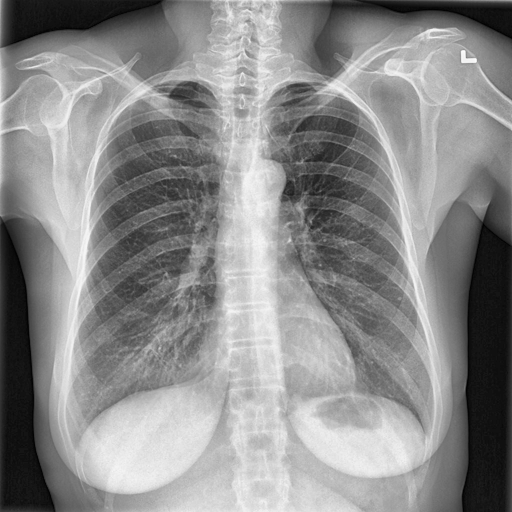
Finding: NORMAL